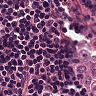
Metastatic tissue present: no